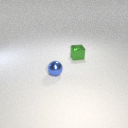
small blue metal sphere in front of small green metal cube